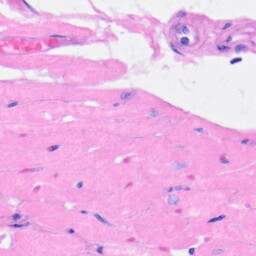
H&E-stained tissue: Heart